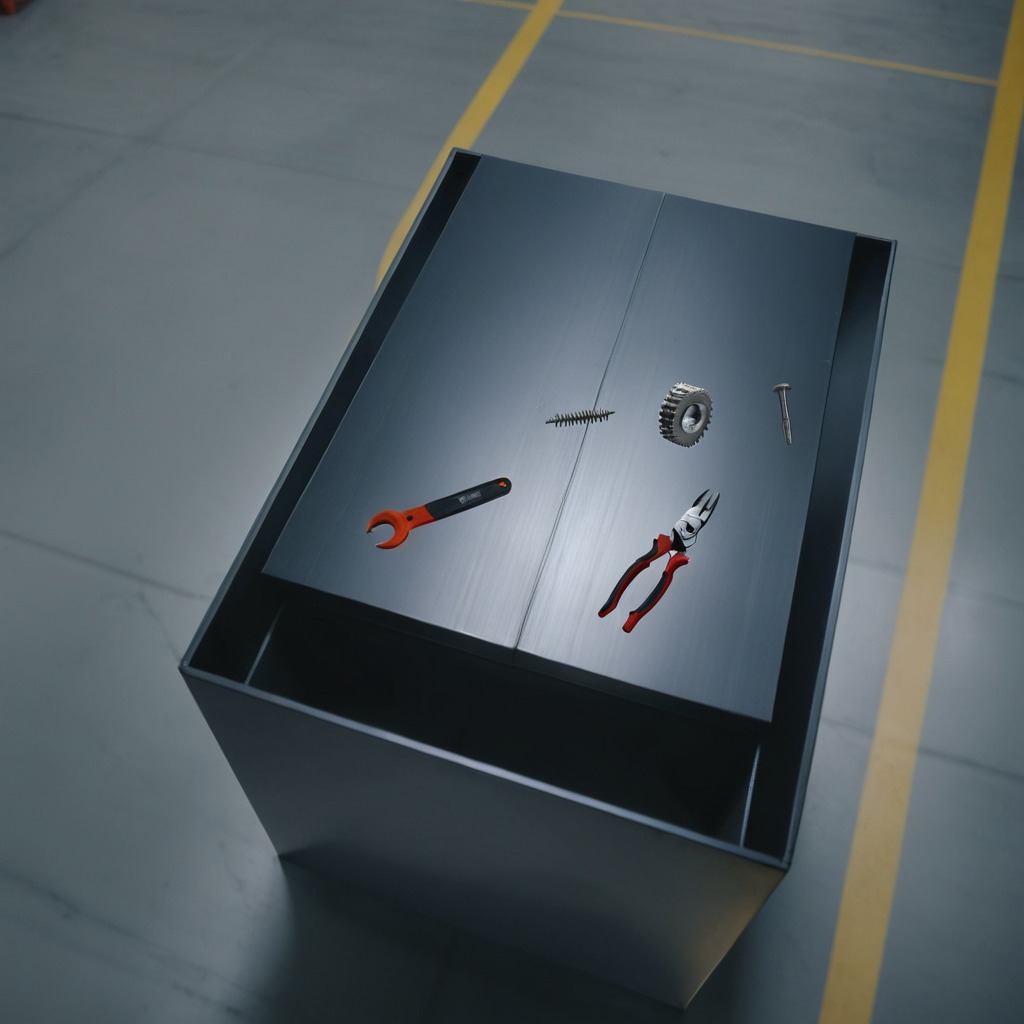
A steel gear with teeth, an iron nail, a pair of pliers, a coiled metal spring, and a wrench are lying on the toolbox surface in an airplane hangar workshop.